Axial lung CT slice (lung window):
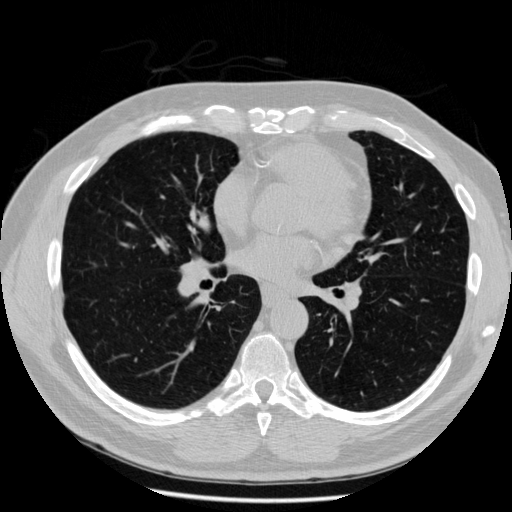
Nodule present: no